Chest X-ray:
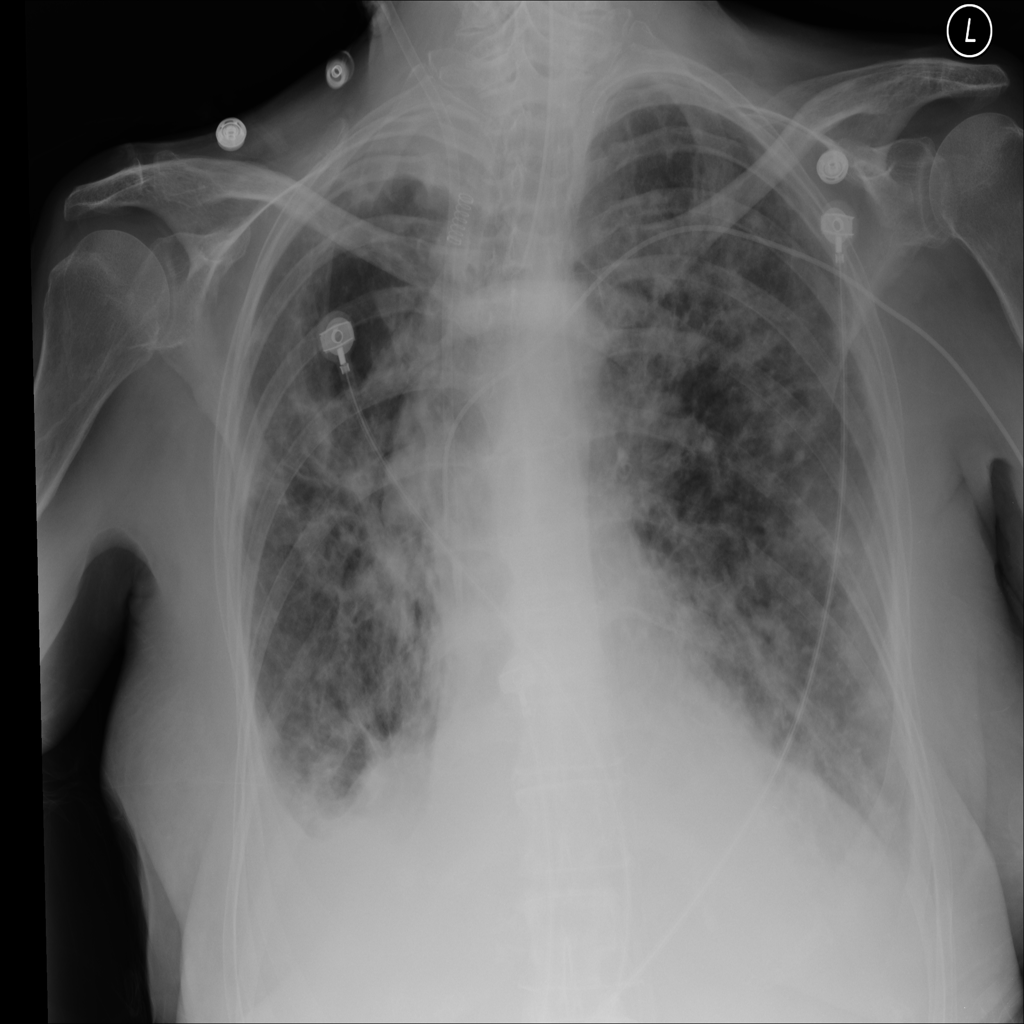
Findings: Consolidation, Effusion
No abnormal finding: no